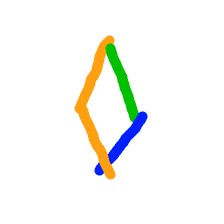
Shape: rhombus